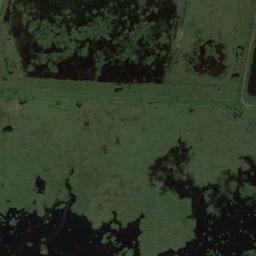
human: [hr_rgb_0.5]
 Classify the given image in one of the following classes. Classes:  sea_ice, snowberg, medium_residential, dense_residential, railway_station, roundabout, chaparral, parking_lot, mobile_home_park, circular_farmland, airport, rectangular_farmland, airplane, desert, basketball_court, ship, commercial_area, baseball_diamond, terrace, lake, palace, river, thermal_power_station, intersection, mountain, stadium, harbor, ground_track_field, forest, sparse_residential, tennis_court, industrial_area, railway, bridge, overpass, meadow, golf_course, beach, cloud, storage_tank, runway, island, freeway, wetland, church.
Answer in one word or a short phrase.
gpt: wetland